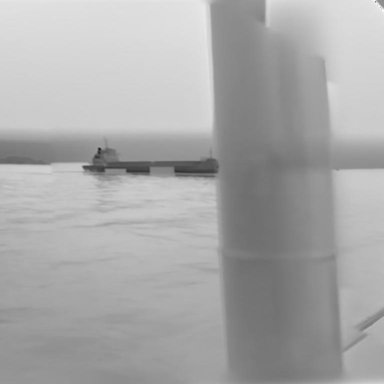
There is a liner in the infrared image.